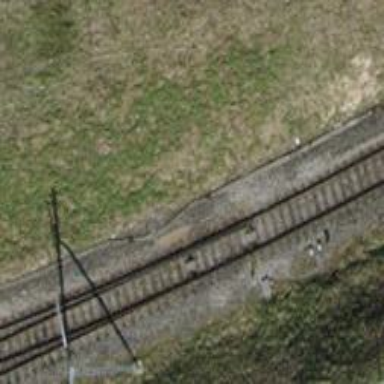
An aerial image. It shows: Railway switch.